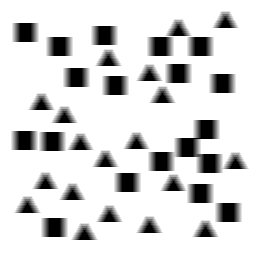
Squares: 19
Triangles: 19
Stars: 0
Total shapes: 38